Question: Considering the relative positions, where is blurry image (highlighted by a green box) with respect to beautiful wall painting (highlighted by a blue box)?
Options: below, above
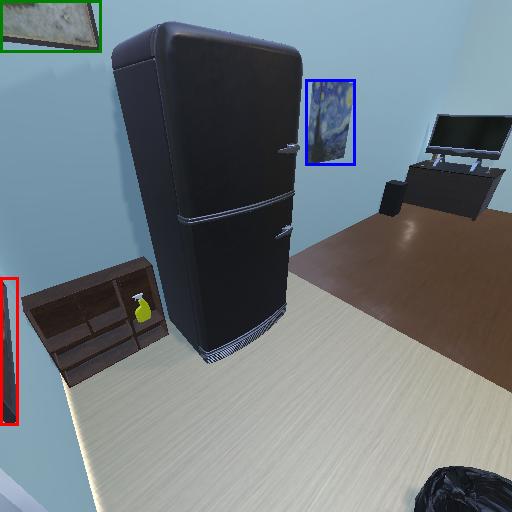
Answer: below